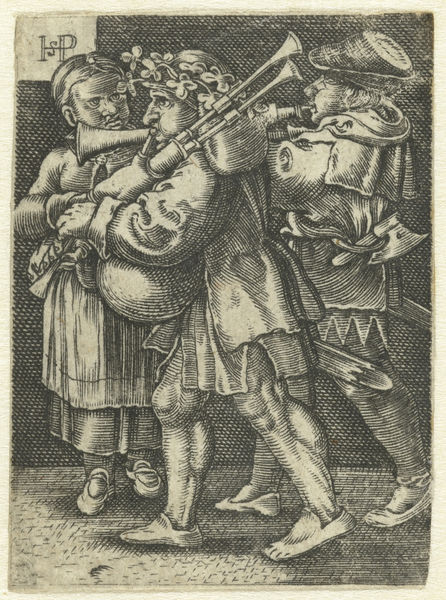
Titel: Twee muzikanten en een meisje
Künstler: Hans Sebald Beham
Standort: Amsterdam
Institution: Rijksmuseum
Schlagwörter: mann, menschen, frau, grau, hut, nase, instrument, drei, personen, musik, musiker, krone, kinder, schürze, holzschnitt, schuhe, ausflug, musizieren, radierung, schwert, waffen, kranz, tracht, jäger, mittelalter, gaukler, dudelsack, beil, festzug, trompete, musikinstrumente, musikanten, dirndel, bläser